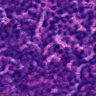
Metastatic tissue present: no